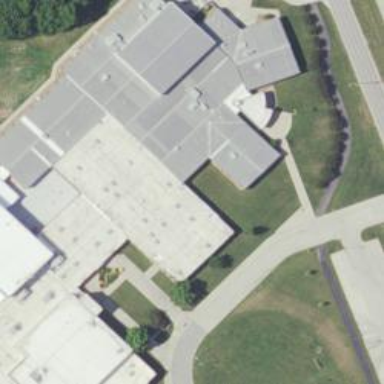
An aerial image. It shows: School building.